Question: Can anyone help I'm new to SQL and trying to figure out the below question see image for the table structure;

Question = Select account name, contact last name, case number, quote number, quote date and quote value for the f third-largest quote ever created for each of the accounts in the EC1 area
So far I got;
'''
Select
a.accountname, cc.lastname, c.casenumber,
q.quotenumber, q.quotedate, q.quotevalue
from
TBL_Quote q
Left join
TBL_case c On q.caseid = c.caseid
Left join
tbl_contact cc On c.contactID = cc. contactID
Left join
tbl_account a On a.accountid = cc.accountid
Where
left(a.postcode, 3) like 'EC1'
'''
and for the third:
'''
SELECT TOP 1 value
FROM
(SELECT DISTINCT TOP 3 value
FROM tbl_quote
ORDER BY value DESC) a
ORDER BY value
'''
I can't seem to combine the top 3 and the query is it best to overpartion by ?
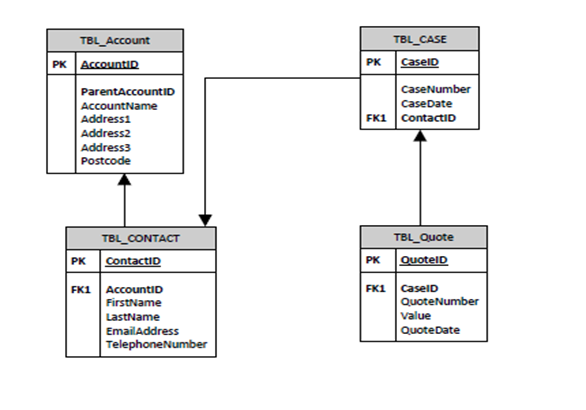
Answer: I would suggest joins and a row-limiting clause:
'''
select ac.accountName, co.lastName, ca.caseNumber, qu.quoteNumber
from tbl_account ac
inner join tbl_contact co on co.accountId = ac.accountId
inner join tbl_case ca on ca.contactId = co.contactId
inner join tbl_quote qu on qu.caseId = ca.quoteId
where ac.postcode like 'EC1%'
order by len(qu.value) desc
offset 2 rows fetch next 1 row only
'''